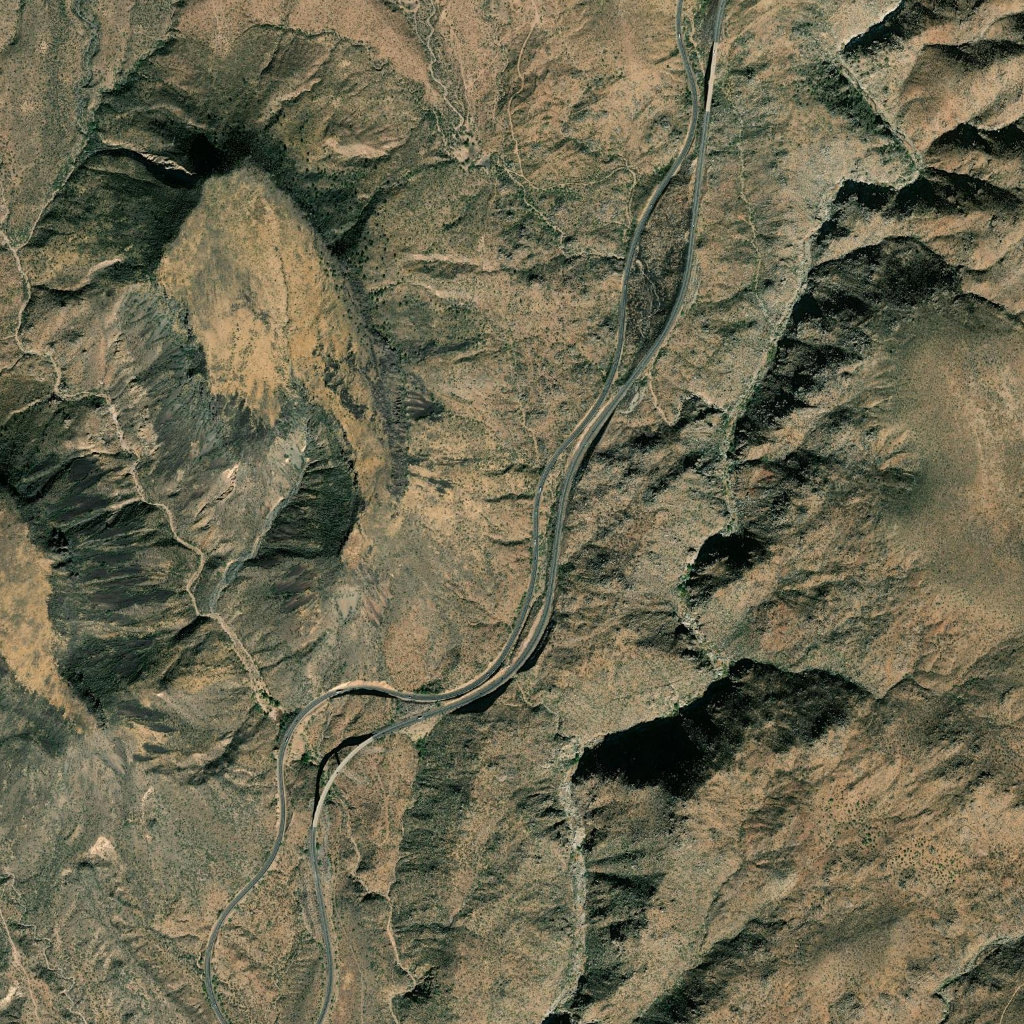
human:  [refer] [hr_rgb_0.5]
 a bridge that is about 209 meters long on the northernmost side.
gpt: <box>[[68, 4, 70, 10, 0]]</box>